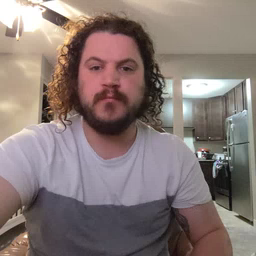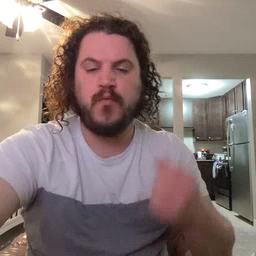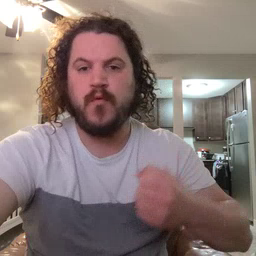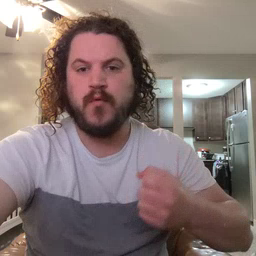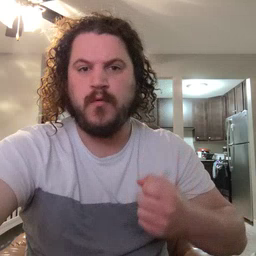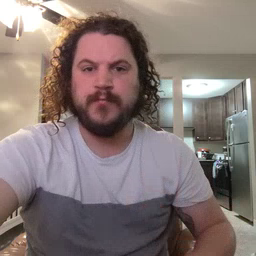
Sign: car